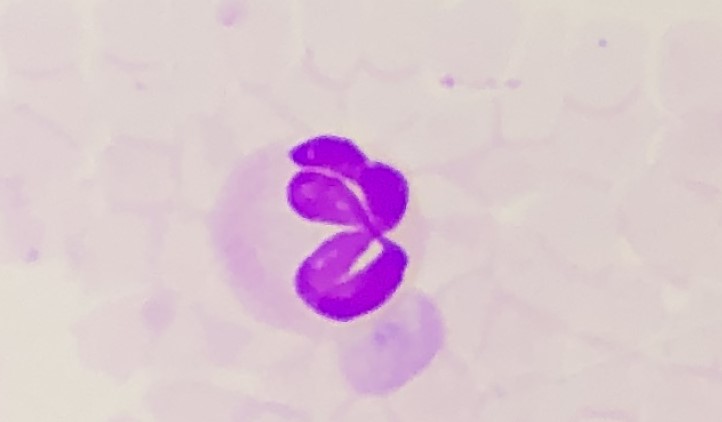
White blood cell type: Neutrophil